Question: I am attempting to use Breeze with AngularJS and a Web API back end which returns data in the following format:
## API response format:
'''
{
Count: 123,
Items: [
{
CustomerID: 1,
FirstName: "John",
Surname: "Smith",
// etc..
},
{
CustomerID: 2,
FirstName: "Bill",
Surname: "Jones",
// etc..
},
{
// 23 more Customer records...
}
],
NextPageLink: "http://localhost/web/api/customers?$skip=25"
}
'''
I have manually set up the 'Customer' entity in the metaDataStore following the example on the Breeze.js website <URL>:
'''
function addCustomer() {
addType({
shortName: "Customer",
defaultResourceName: "customers",
dataProperties: {
CustomerID: { type: ID, isPartOfKey: true },
FirstName: { max: 50 },
Surname: { max: 50 },
// a bunch more properties
}
});
}
'''
My code to query the "customers" endpoint looks like this:
'''
function getCustomers(){
var customers = manager.getEntities('Customer');
return breeze.EntityQuery.from('customers')
.using(manager).execute()
.then(function(data){
return data.results; // breakpoint here is reached
});
}
'''
The query successfully executes, as when I put a breakpoint where indicated, the 'data' object is there but the 'data.results' property is an array containing what looks like a single 'Customer' entity that is empty. See screenshot:

I suspect that this is due to the fact the the back end is returning the collection as the 'Items' property of a wrapper object.
assuming I am unable to change the response from the back end API, how do I tell Breeze that my 'Customer' entities are actually contained in the 'results.Items' property?
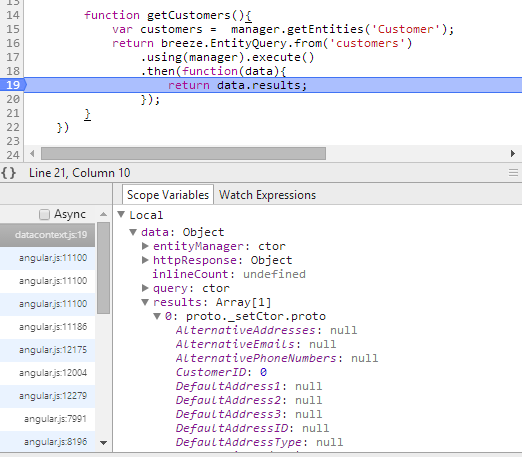
Answer: You can build your own custom 'JsonResultsAdapter' to do this.
See <URL> for more details.
We also have a <URL> that shows a custom adapter in action with a 3rd party back end.
Hope this helps.